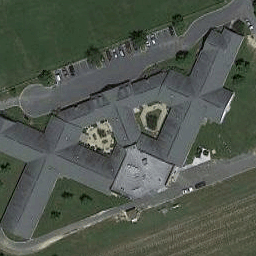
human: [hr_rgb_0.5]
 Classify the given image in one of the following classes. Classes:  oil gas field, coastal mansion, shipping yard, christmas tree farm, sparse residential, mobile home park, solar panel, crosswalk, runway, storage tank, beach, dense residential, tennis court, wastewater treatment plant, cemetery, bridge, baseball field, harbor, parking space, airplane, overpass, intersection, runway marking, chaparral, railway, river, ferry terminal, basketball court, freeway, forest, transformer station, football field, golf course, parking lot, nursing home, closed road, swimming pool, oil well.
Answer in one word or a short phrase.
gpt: nursing home